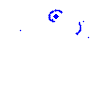
Particle: pion